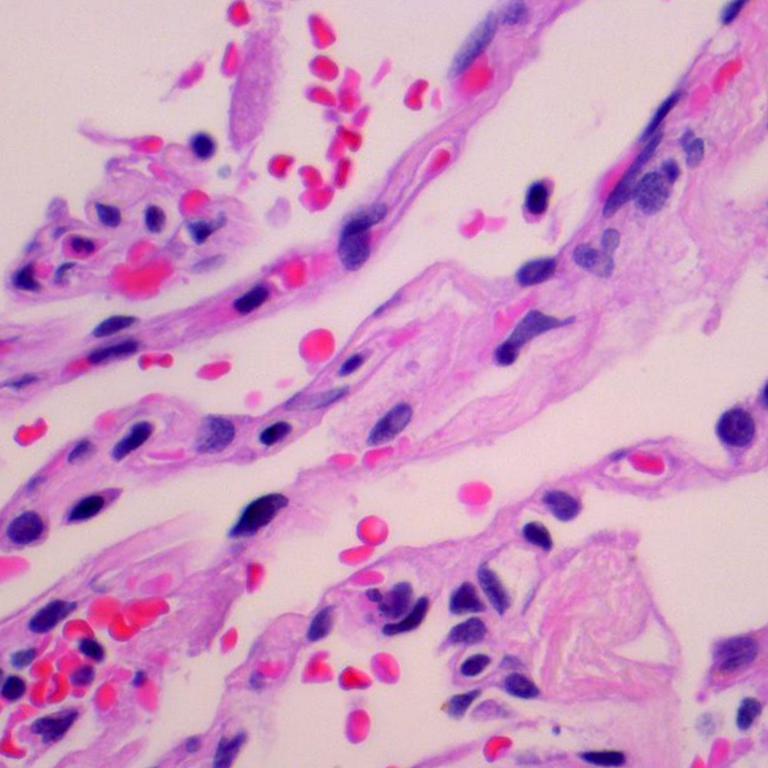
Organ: lung
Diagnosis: benign